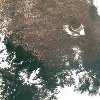
Label: land